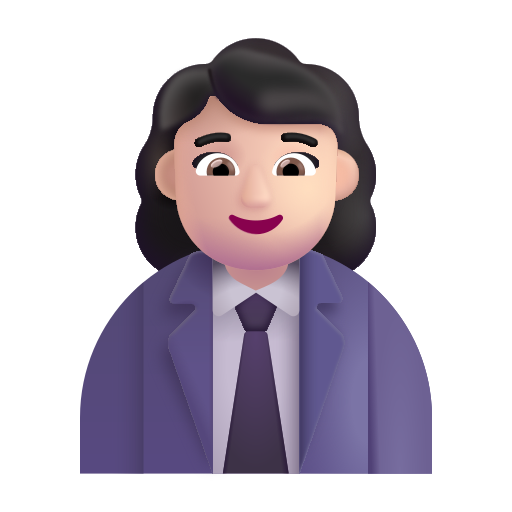
woman office worker color light